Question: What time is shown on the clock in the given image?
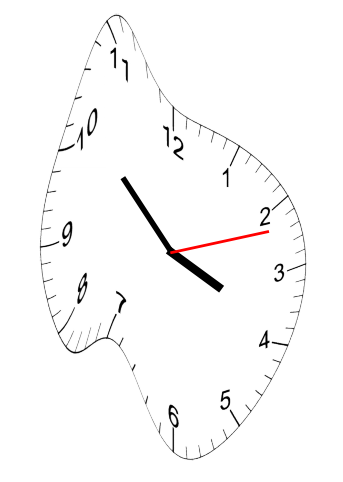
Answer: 03:52:12